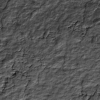
Label: not_dusty